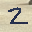
Label: 2